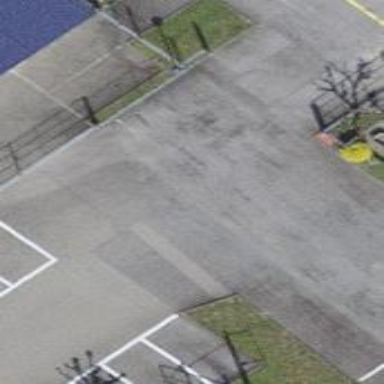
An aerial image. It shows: Road serving as parking aisle.